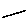
Label: line